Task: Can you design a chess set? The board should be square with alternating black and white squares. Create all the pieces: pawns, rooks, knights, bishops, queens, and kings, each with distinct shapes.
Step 1544:
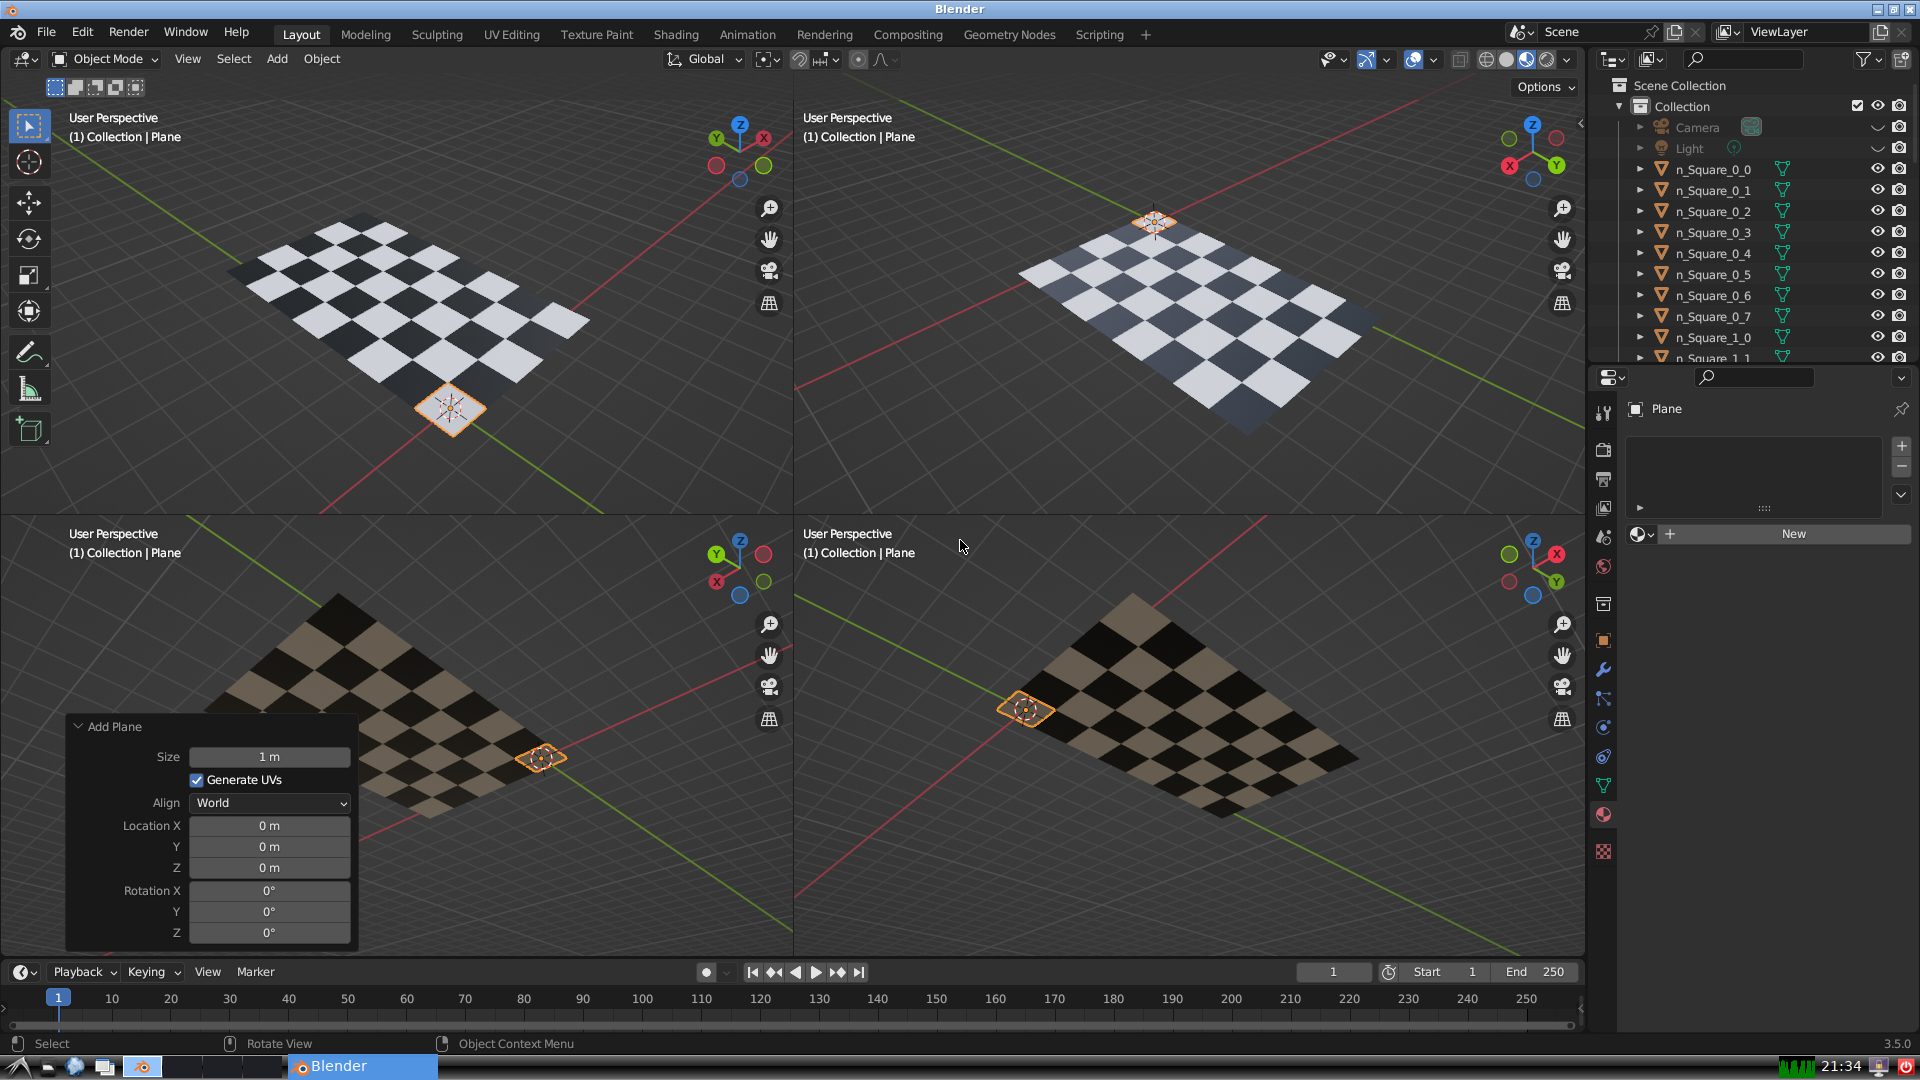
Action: {"mouse_move": [270, 826]}